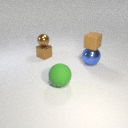
small brown metal cube behind large blue metal sphere